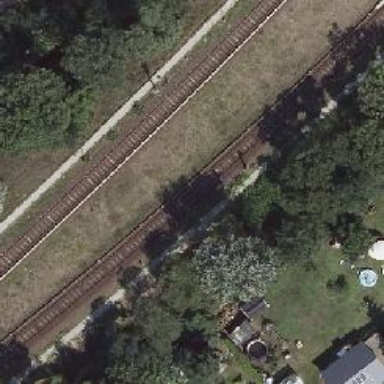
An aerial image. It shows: Electrified rail running along embankment. The rail is electrified from the bottom.